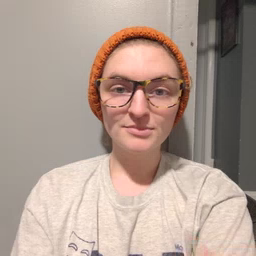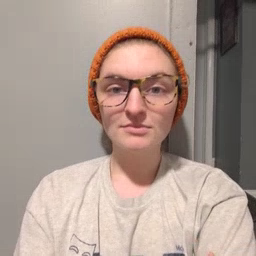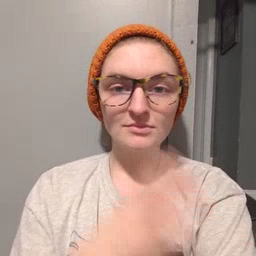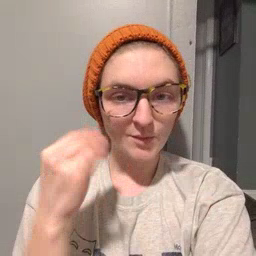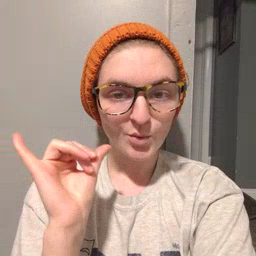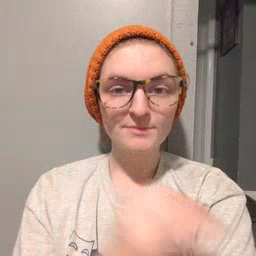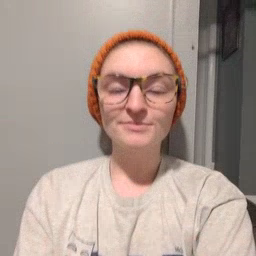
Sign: cowboy